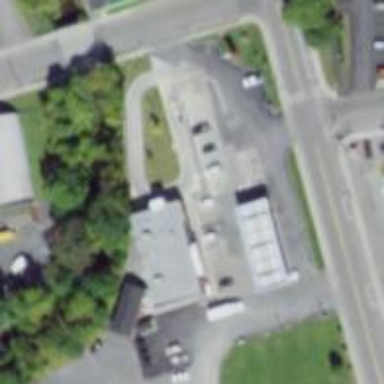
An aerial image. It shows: Convenience shop.